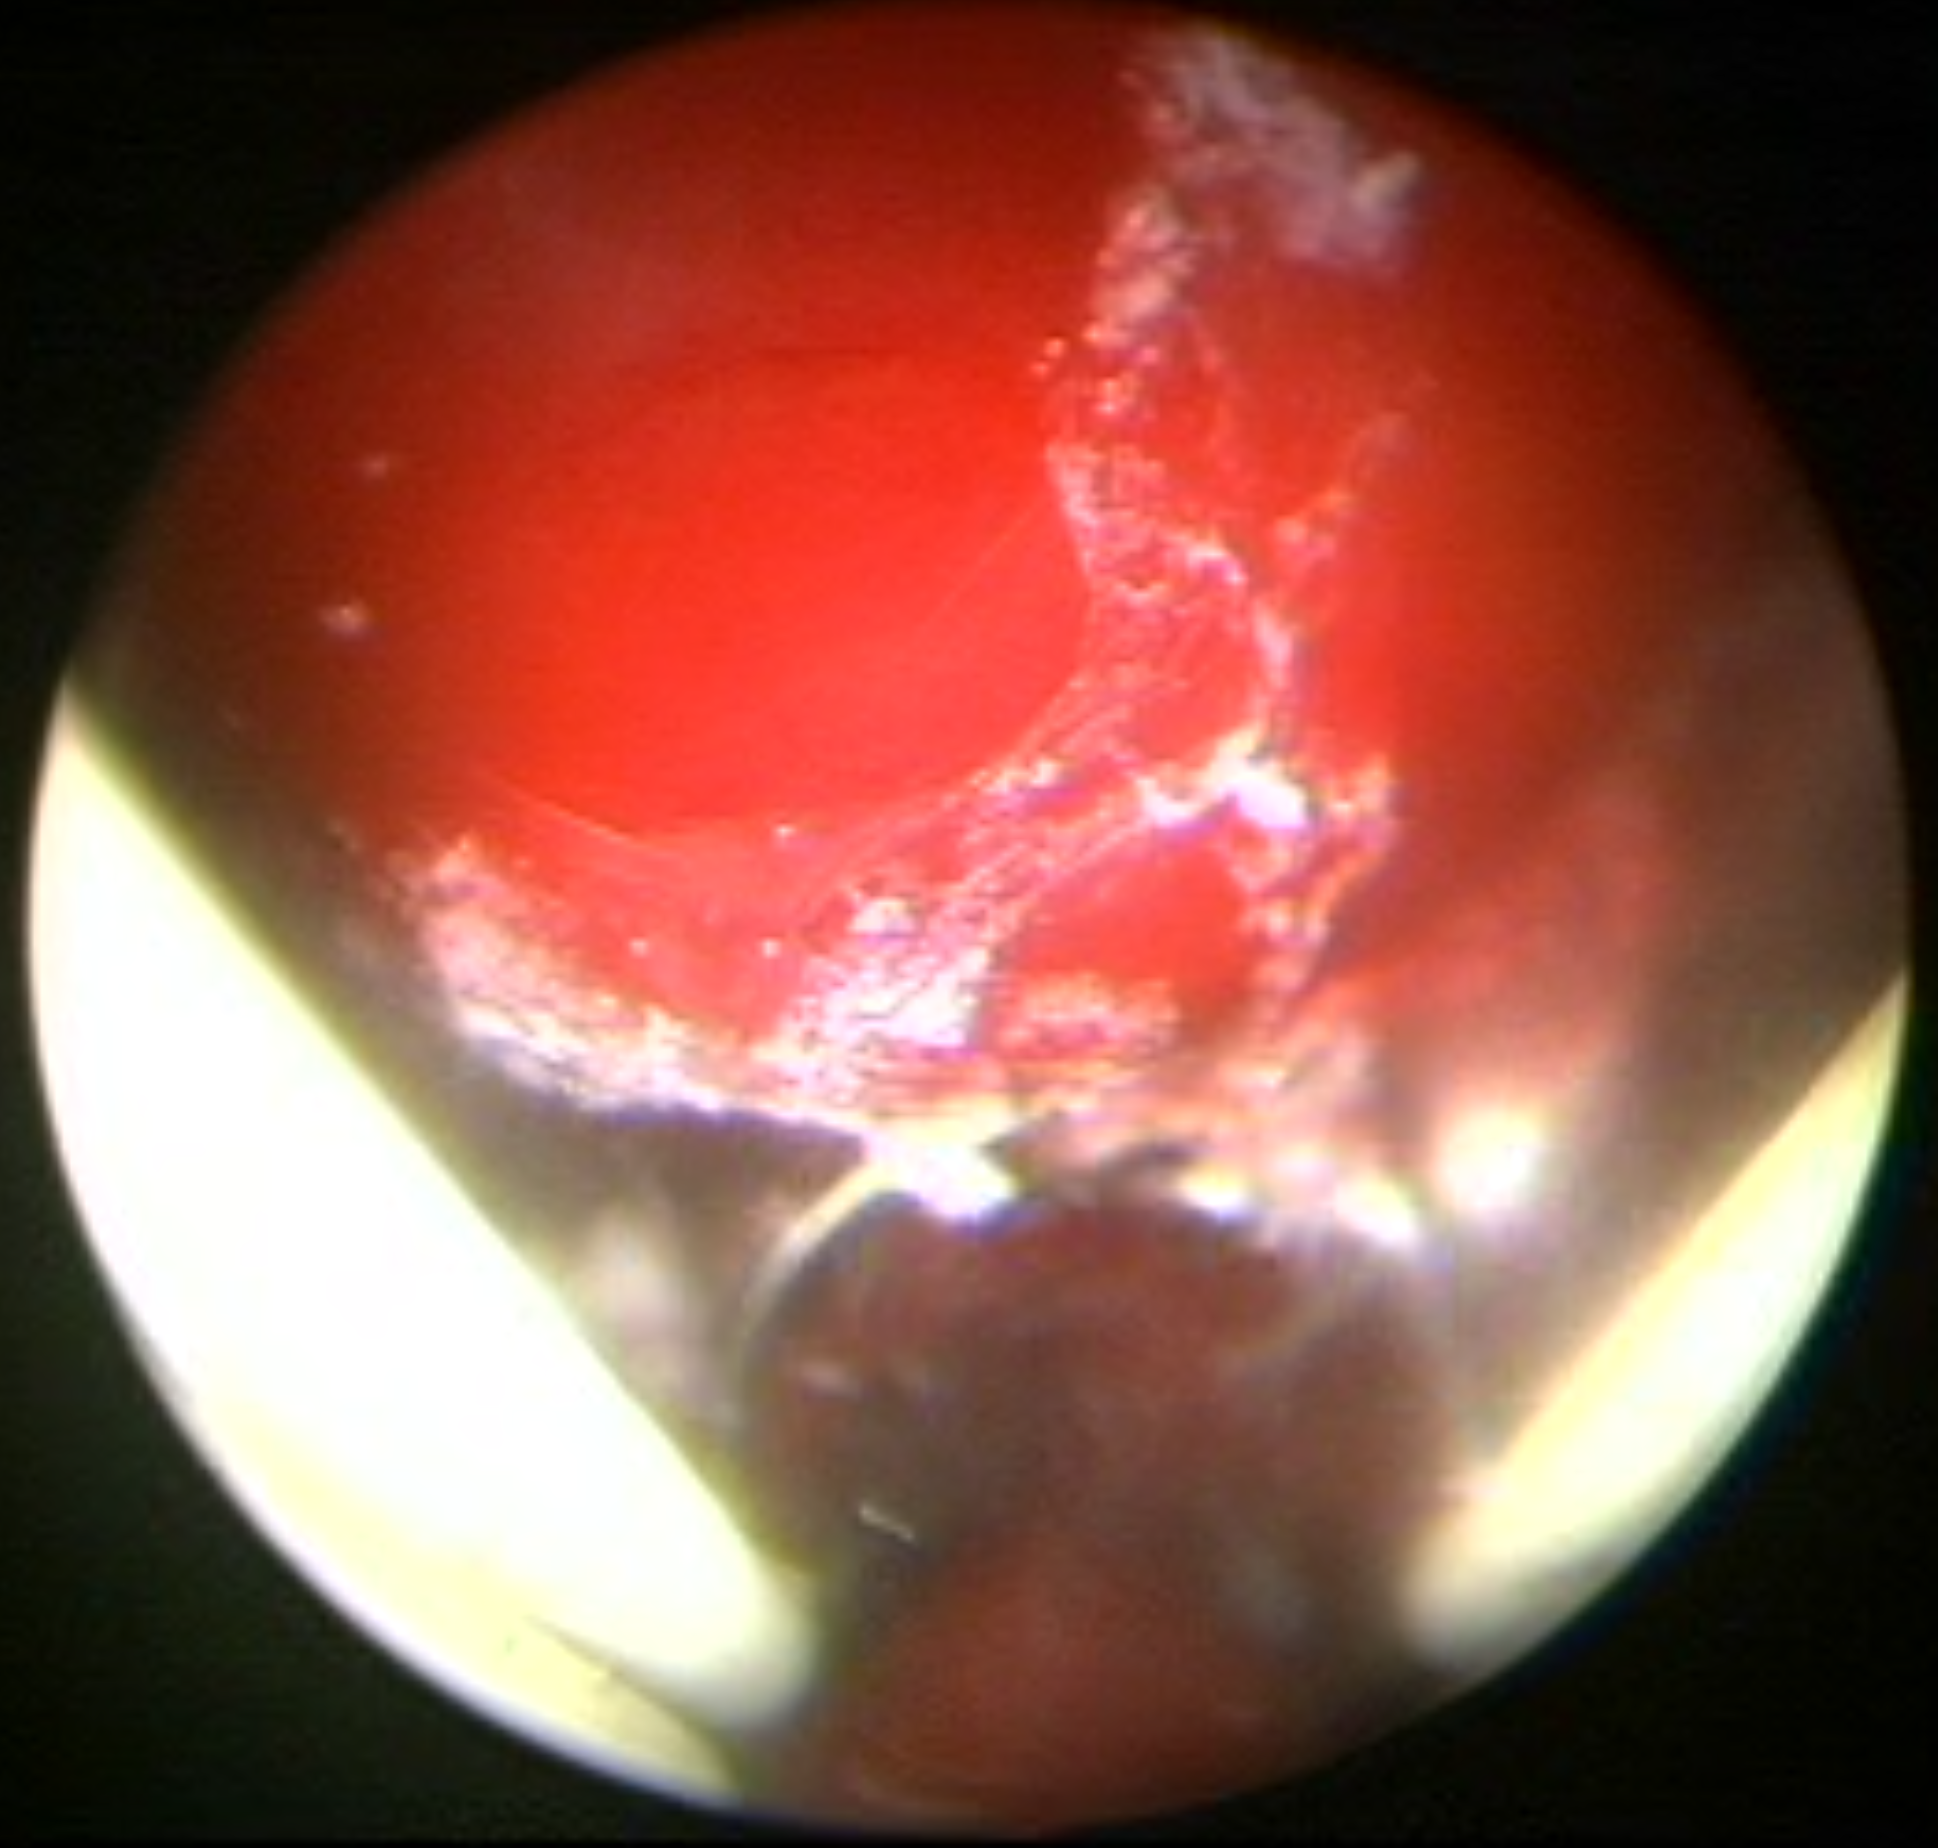
Modality: WLC
Class: Malignant
Subclass: HighGradePapillary
Lesion: L4
Stage: T1
Morphology: Non-papillary
Bladder cancer association: Yes